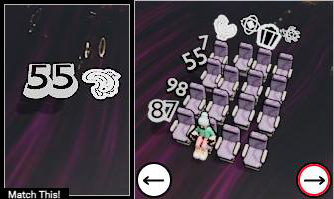
Task: seats
Answer: no